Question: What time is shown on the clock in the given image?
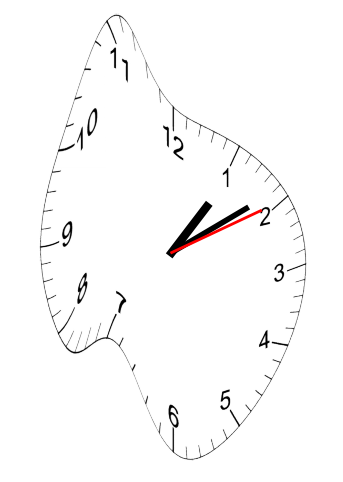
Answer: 01:09:10